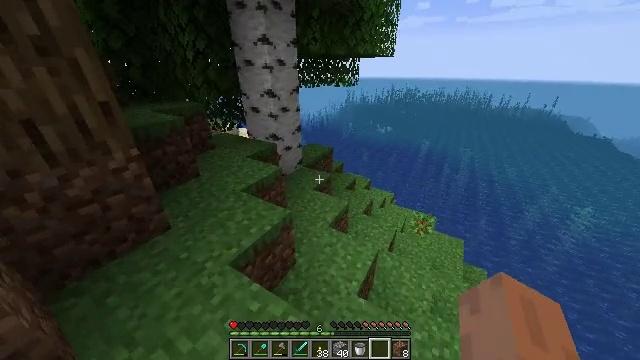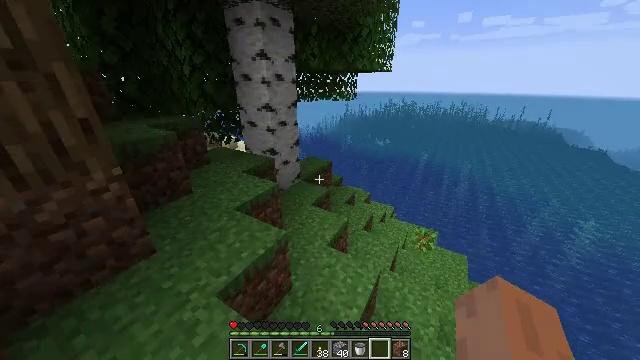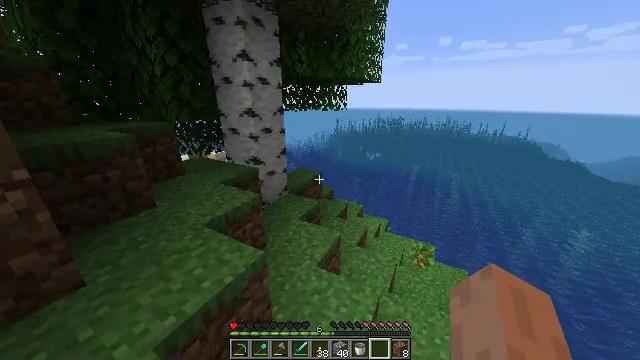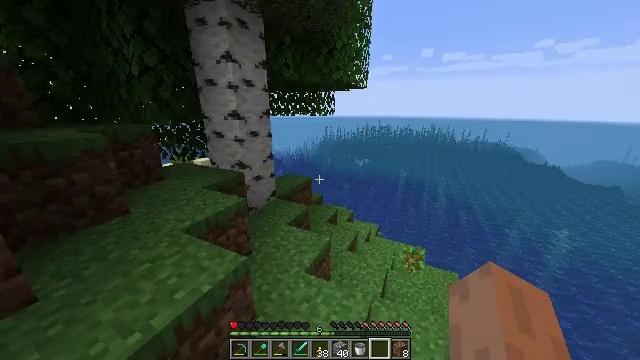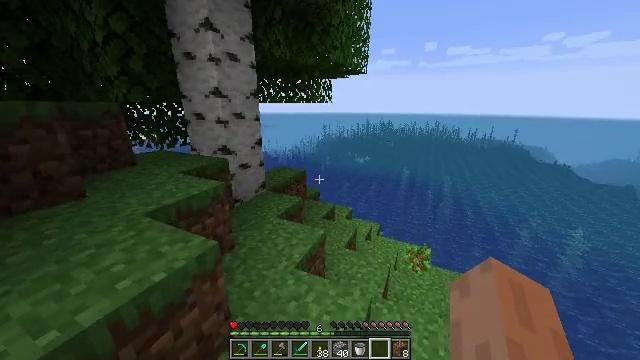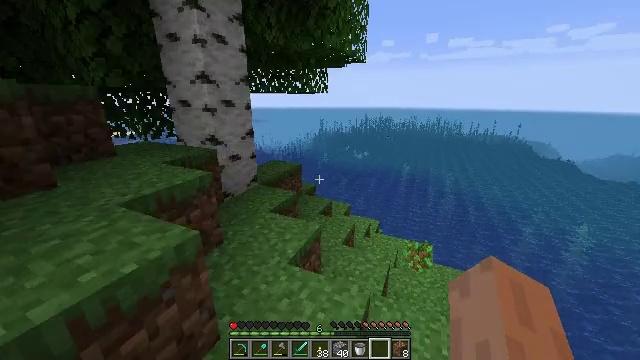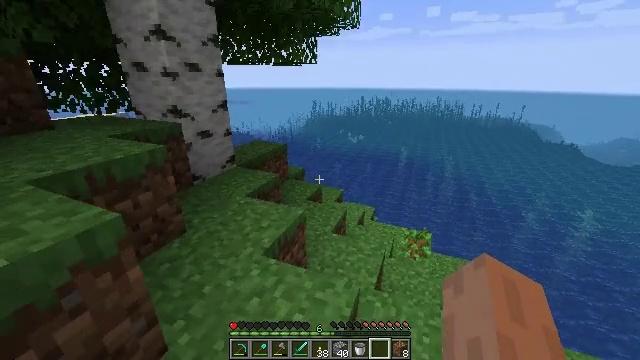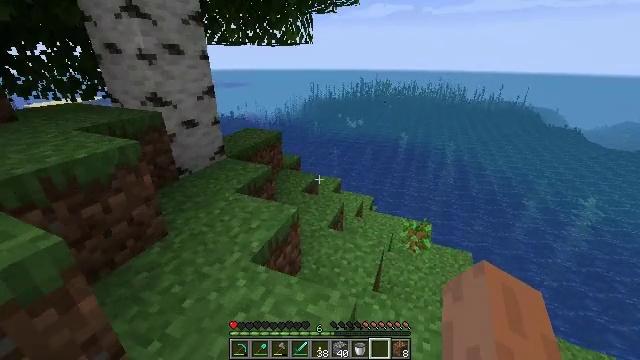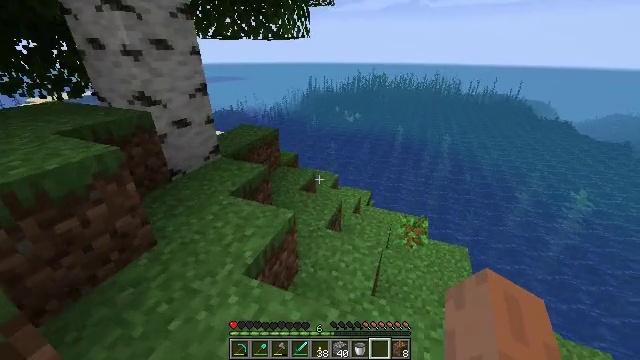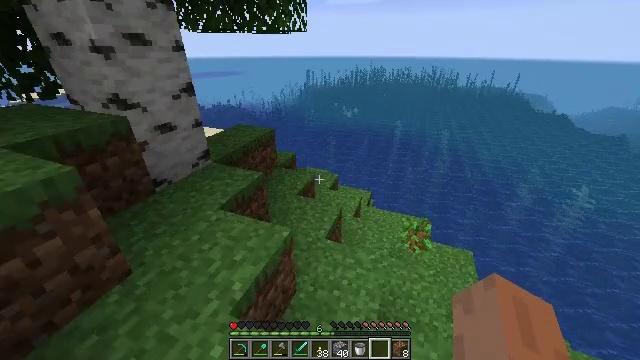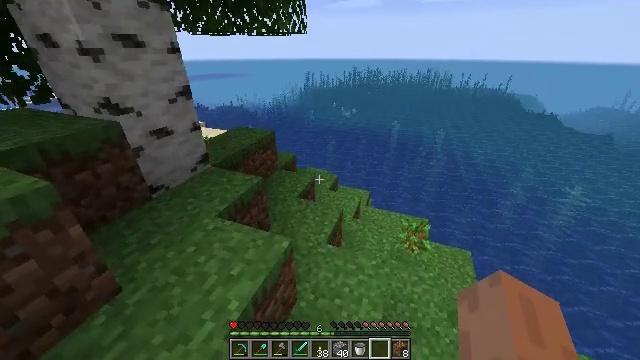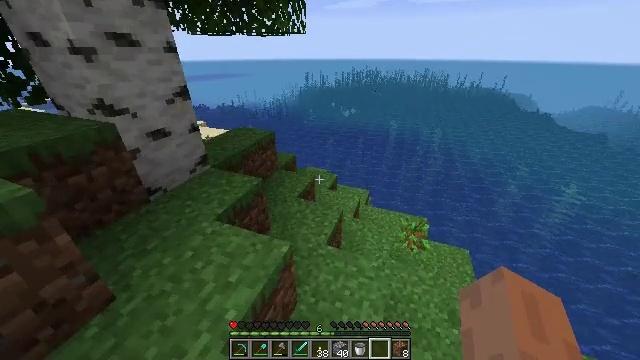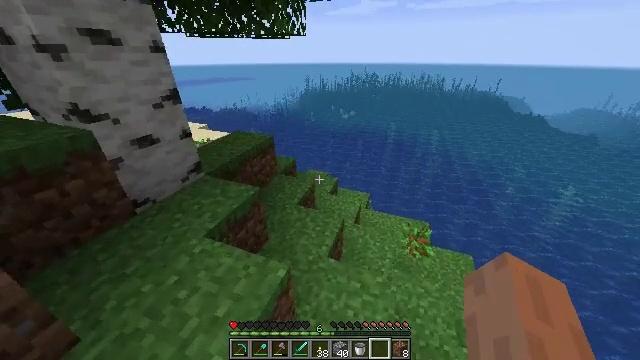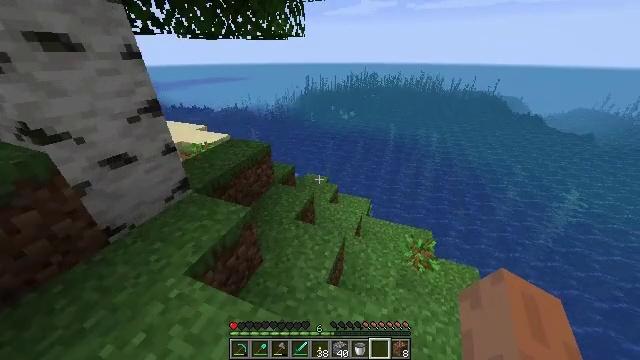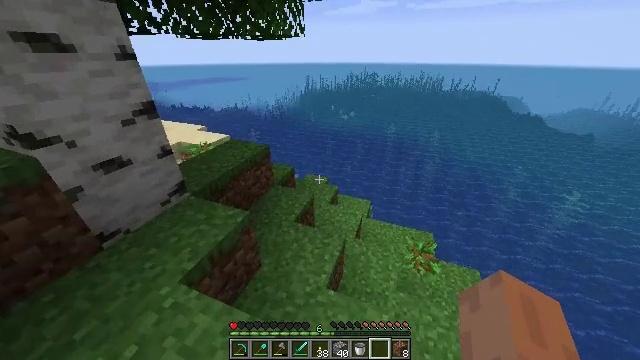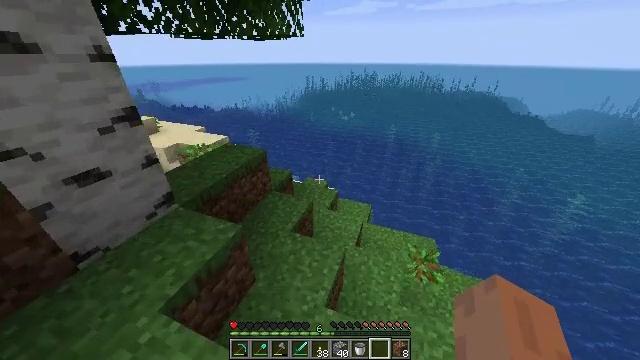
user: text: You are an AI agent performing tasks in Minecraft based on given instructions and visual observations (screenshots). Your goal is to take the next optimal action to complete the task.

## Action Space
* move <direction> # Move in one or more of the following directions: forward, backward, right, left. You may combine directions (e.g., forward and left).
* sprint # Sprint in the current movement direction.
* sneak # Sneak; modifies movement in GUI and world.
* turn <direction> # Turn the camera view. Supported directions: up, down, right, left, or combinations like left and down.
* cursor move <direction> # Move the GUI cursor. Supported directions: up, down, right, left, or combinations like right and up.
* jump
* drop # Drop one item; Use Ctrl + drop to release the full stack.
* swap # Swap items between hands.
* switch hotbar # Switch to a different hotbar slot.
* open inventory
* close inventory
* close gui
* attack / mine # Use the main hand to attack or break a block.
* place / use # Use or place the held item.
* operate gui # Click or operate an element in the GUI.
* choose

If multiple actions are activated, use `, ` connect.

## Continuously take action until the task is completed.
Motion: motion action
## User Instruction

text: Mine the kelp plant underwater.
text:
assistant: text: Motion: move forward, sprint, turn up
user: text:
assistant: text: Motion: move forward, sprint, turn right and up
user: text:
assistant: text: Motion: move forward, sprint, turn right and up
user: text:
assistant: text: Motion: move forward, sprint
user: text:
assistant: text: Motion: move forward, sprint
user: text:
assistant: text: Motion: move forward, sprint, turn right and down
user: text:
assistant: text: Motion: move forward, sprint, turn down
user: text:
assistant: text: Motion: move forward, sprint, turn down
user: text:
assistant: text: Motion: move forward, sprint, turn down
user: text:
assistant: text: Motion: move forward, sprint
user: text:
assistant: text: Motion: move forward, sprint
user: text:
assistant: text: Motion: move forward, sprint
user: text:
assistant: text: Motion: move forward, sprint
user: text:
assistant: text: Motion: move forward, sprint
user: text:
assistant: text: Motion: move forward, sprint
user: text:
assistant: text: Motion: move forward, sprint
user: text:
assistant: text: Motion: move forward, sprint
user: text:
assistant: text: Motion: move forward, sprint
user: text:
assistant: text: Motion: move forward, sprint
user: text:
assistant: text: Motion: move forward, sprint
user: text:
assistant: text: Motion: move forward, sprint
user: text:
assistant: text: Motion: move forward, sprint
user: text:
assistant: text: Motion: move forward, sprint
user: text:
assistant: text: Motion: move forward, sprint
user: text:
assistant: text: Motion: move forward, sprint
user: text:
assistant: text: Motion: move forward, sprint
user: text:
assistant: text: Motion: move forward, sprint
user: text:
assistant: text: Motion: move forward, sprint
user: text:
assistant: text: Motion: move forward, sprint
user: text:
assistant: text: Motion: move forward, sprint